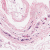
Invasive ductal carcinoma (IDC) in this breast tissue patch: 0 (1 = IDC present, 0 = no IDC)